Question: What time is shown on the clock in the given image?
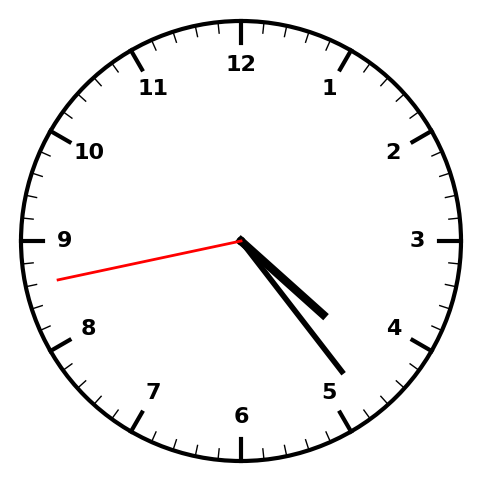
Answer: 04:23:43